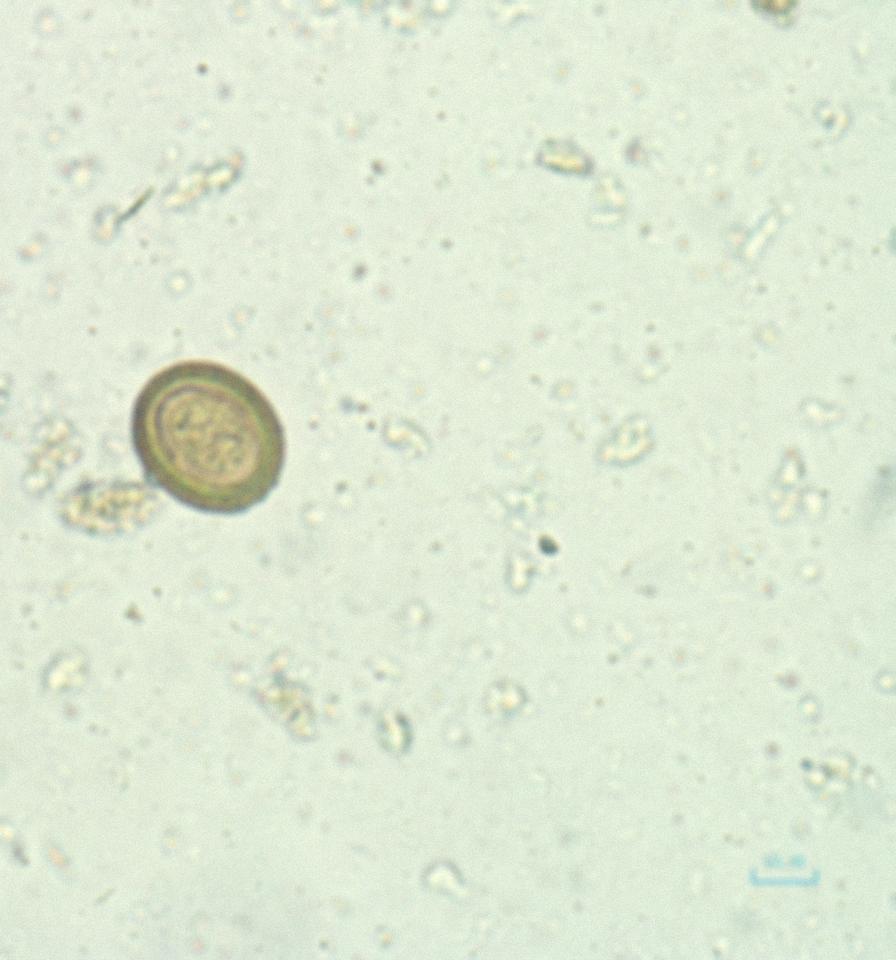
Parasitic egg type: Taenia spp. egg